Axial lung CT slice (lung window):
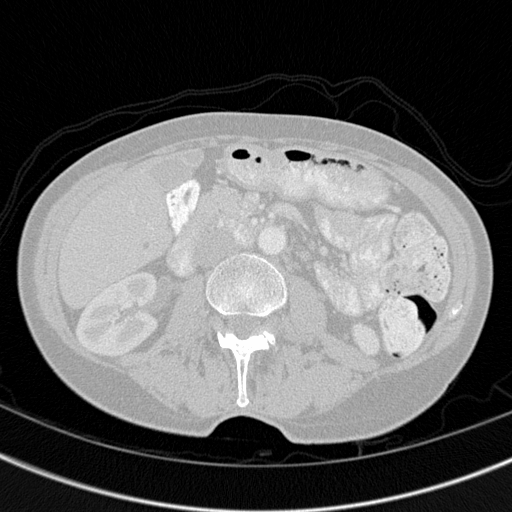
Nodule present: no